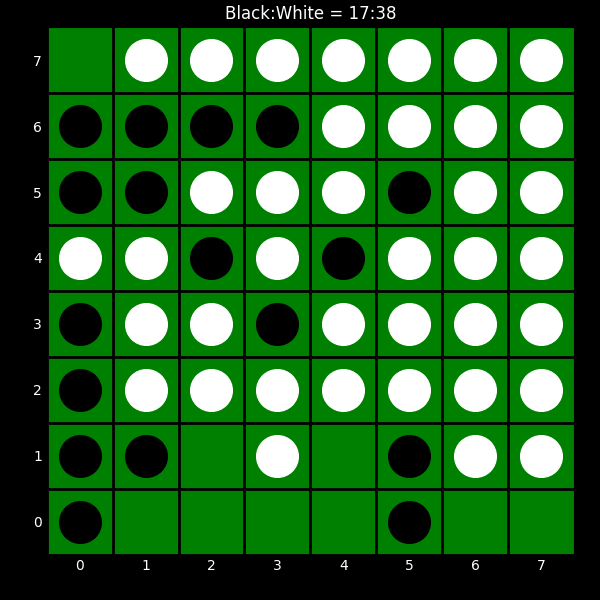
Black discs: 17
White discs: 38